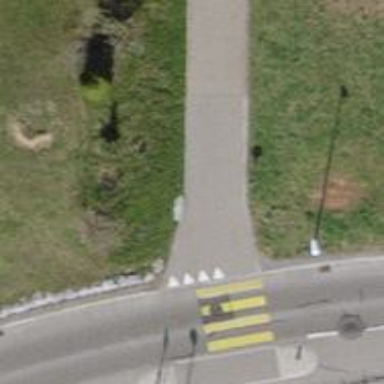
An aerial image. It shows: Cycleway.